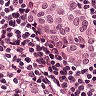
Metastatic tissue present: yes